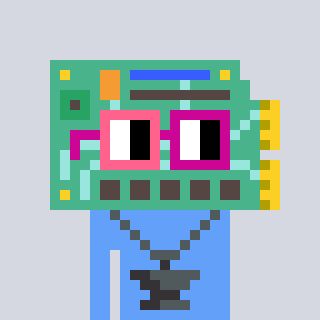
a pixel art character with square pink and red glasses, a chipboard-shaped head and a blue-colored body on a cool background